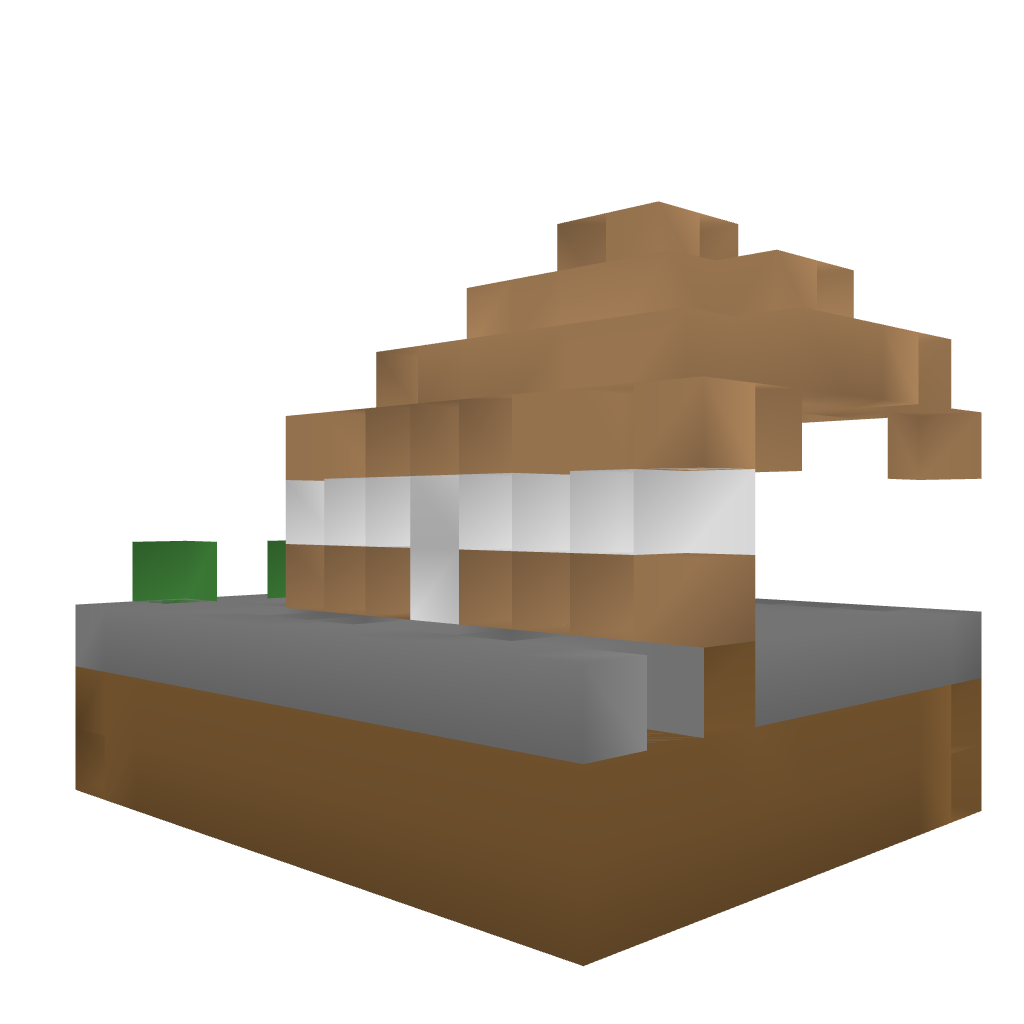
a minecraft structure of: super plain house bad low quality